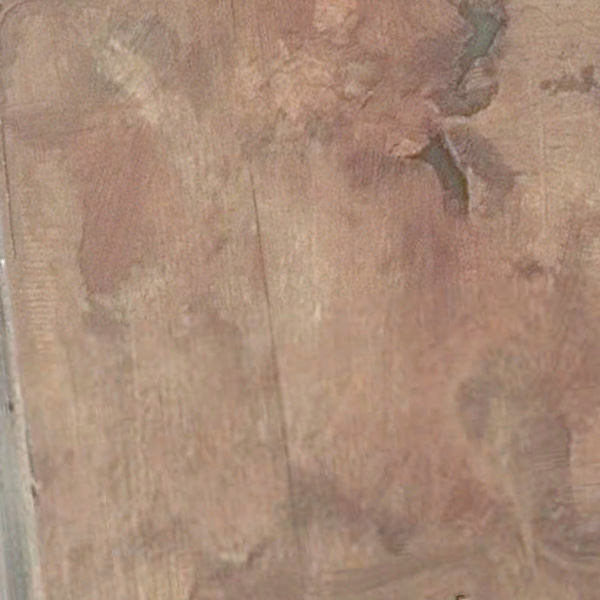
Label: BareLand